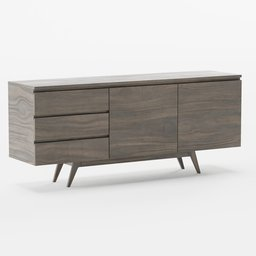
Label: furniture